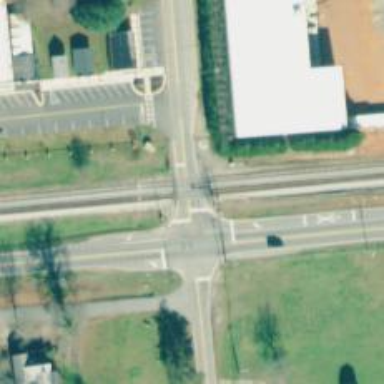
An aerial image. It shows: Level crossing with lights at railway intersection.